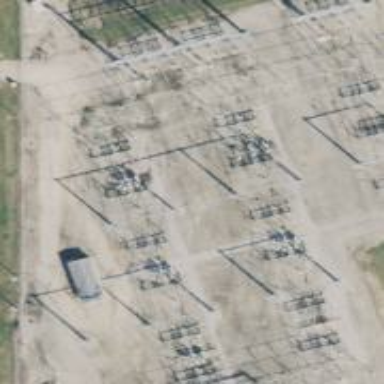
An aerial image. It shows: Switch used for power control.